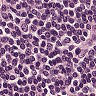
Metastatic tissue present: no